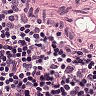
Metastatic tissue present: no